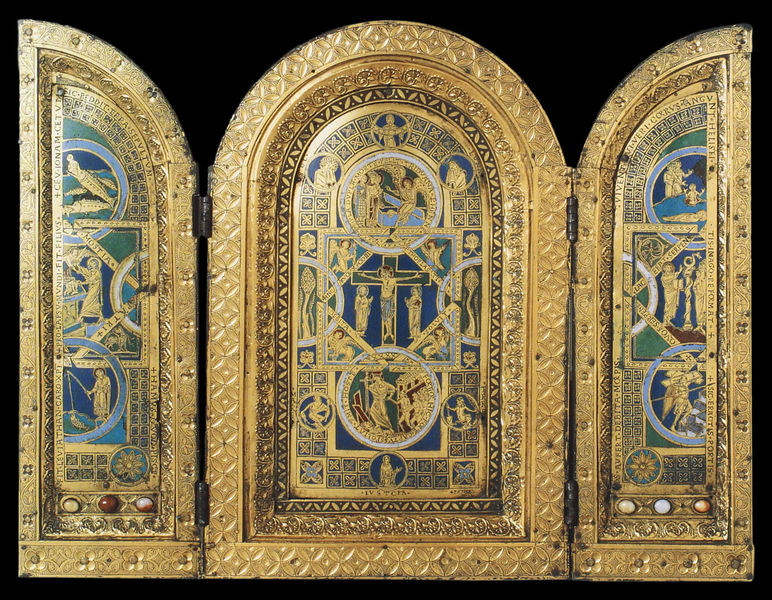
Titel: Alton Towers Triptichon
Institution: London, Victoria and Albert Museum
Schlagwörter: blau, flügel, mann, grün, menschen, fenster, frau, tür, ornament, rahmen, steine, gold, edelsteine, kreis, engel, relief, schrift, schrank, bogen, formen, medaillon, kreuz, kreise, angel, altar, ornamental, scharniere, fisch, christus, jesus, kreuzigung, scharnier, reise, edelstein, heilige, beschlag, jünger, taufe, punziert, blech, email, schrein, reliquie, ikone, lade, schanier, mittelteil, meister, fische, angler, tryptichon, geometrische formen, fester, tabernakel, flügelaltar, triptychon, halbedelsteine, geschmeide, triptichon, reliquiar, emaille, orthodox, klappaltar, mittelschrein, reisealtar, tragealtar, halbedelstein, verdun, ikonisch, emailmalerei, rundbpgen, zugjesus, schmelzfluss, mostia